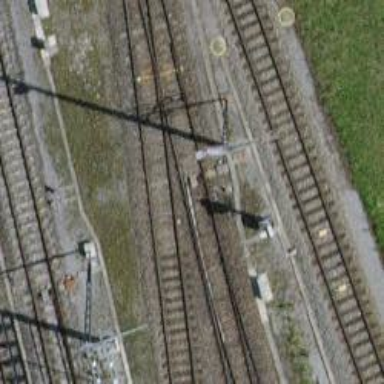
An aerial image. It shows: Railway switch.